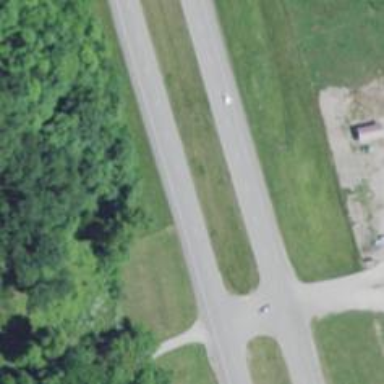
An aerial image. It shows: This image shows trunk highway that functions as expressway.